Question: Today I tried to implement a vertical tabbar for iPad. I checked a lot of questions on Stackoverflow and other sites but couldn't find the appropriate answer. Here are what I found:
- <URL>
In my opinion, the third component is great. However, I guess I'll have to customize a lot before I can use to create this following UI:

So do you know any components/libraries that match my UI? It would be great if anyone can suggest me a correct one. Thanks.
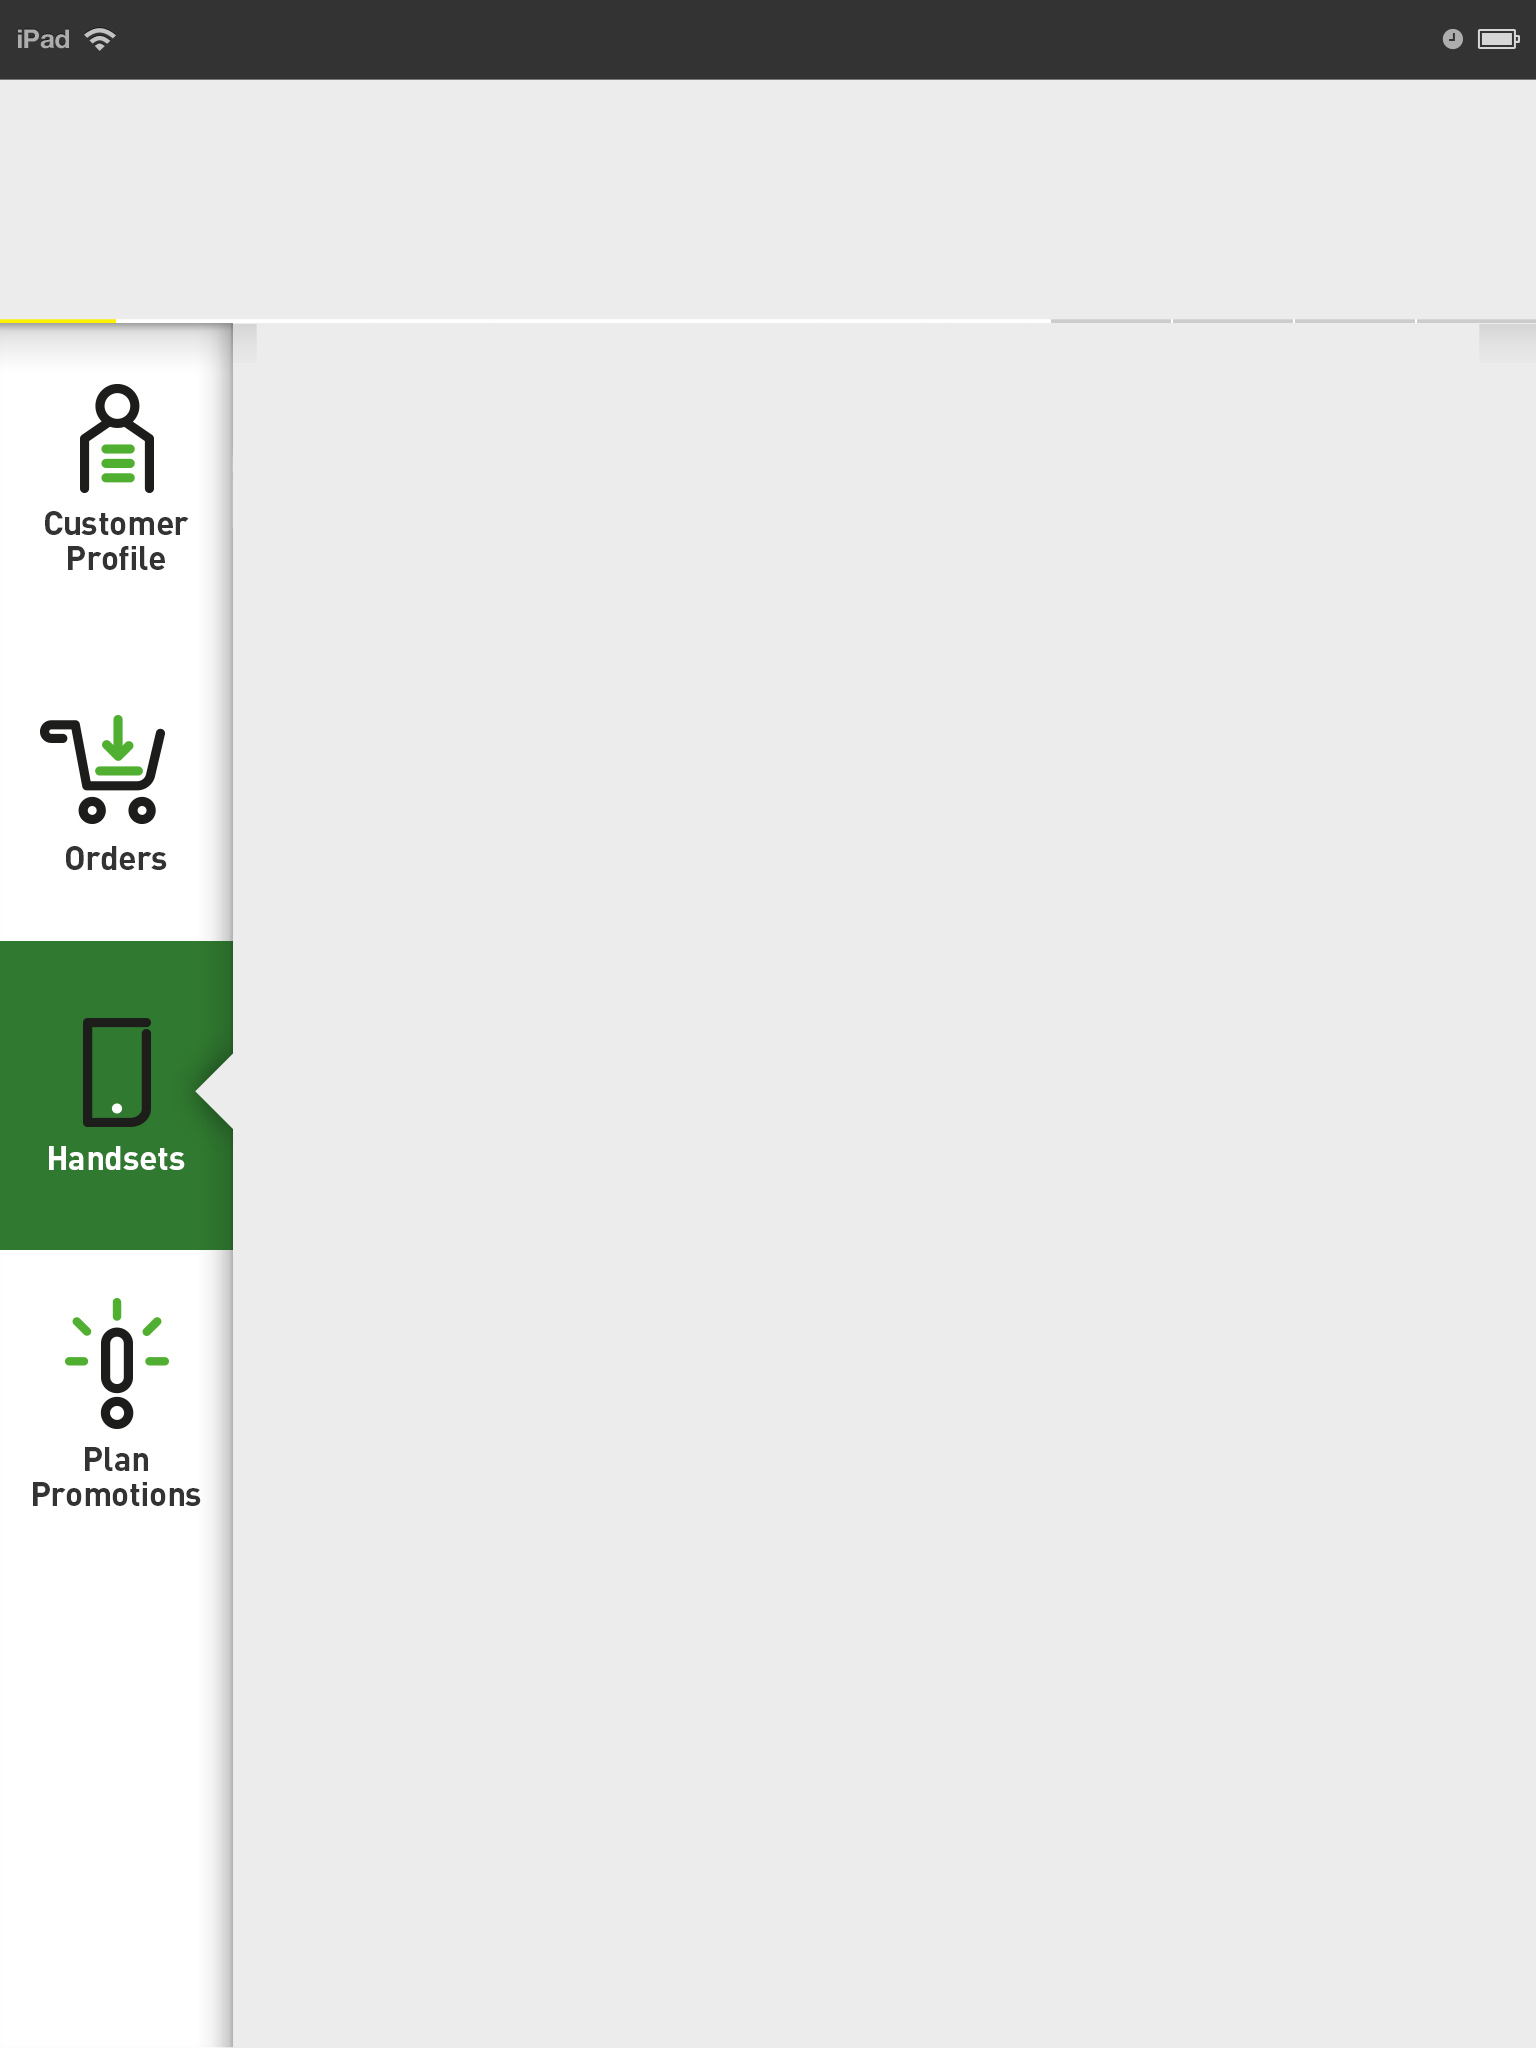
Answer: Try to use <URL>. I have used it and it is easy to modify...